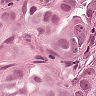
Metastatic tissue present: yes